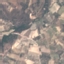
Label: PermanentCrop